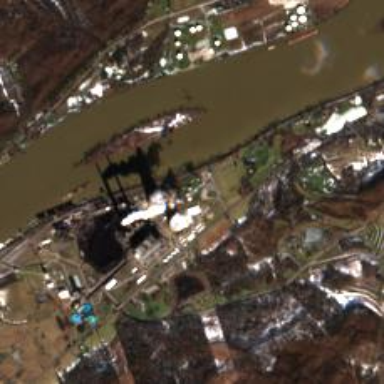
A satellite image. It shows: Industrial area with coal power plant.